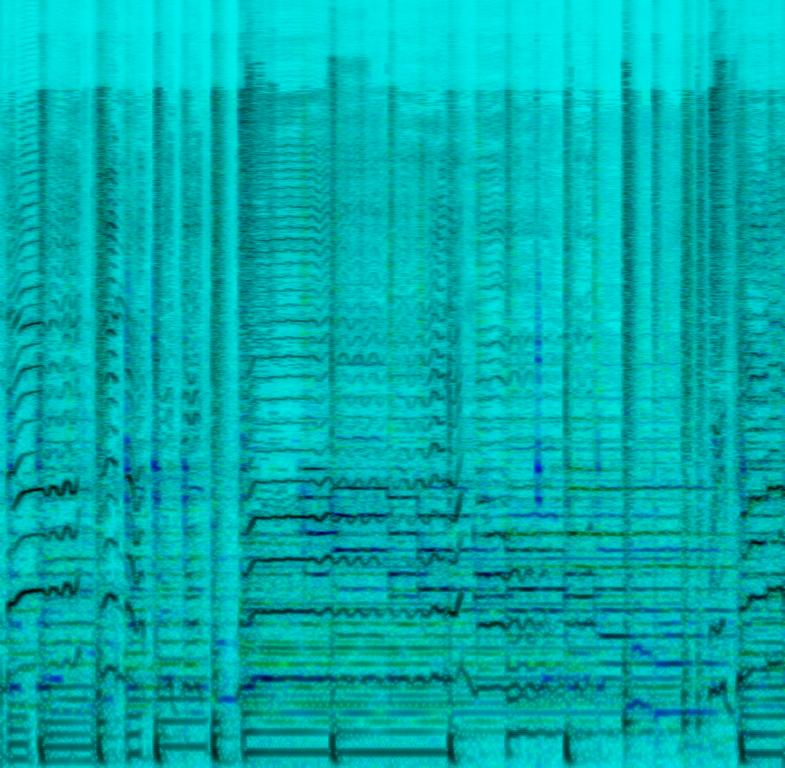
This is a funk/disco music piece. There is a male vocalist singing melodically in the lead. The melody is being played by the keyboard with the backing of the electric guitar and the bass guitar. The rhythm is being played by the acoustic drums. The atmosphere is groovy. This piece could be played at a retro-themed party at a dance club.